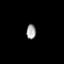
Tissue: prostate
Cell type: B cells
Senescence score: 0.7349
Nuclear area (px): 131
Mean DAPI intensity: 167.344